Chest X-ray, AP view. Patient: 59 years old, sex F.
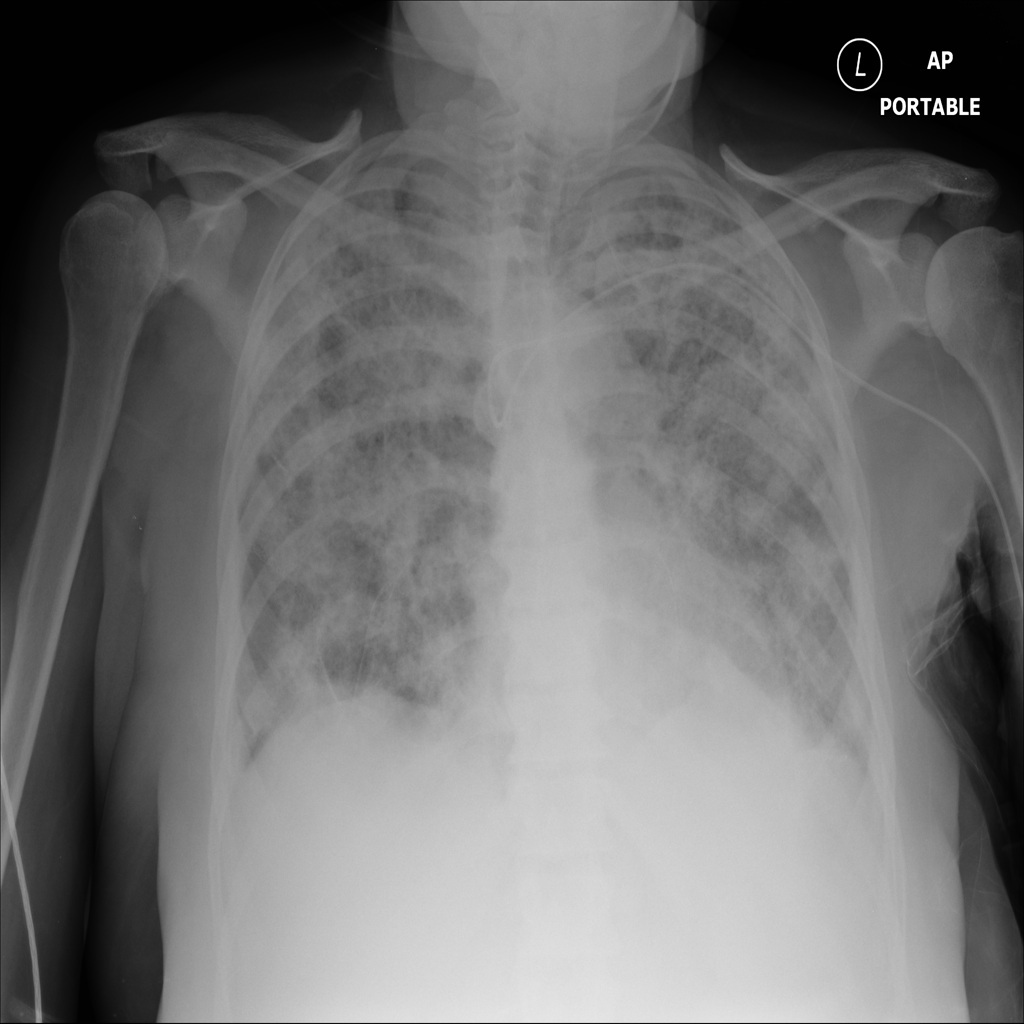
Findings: Infiltration